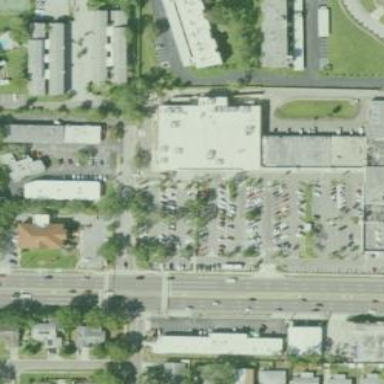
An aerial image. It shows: Retail area.